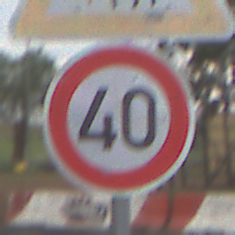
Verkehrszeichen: Geschwindigkeit40
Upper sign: ReiterRechts
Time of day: MorningAfternoon
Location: Outdoor (RoadRail)
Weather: PartlyCloudy
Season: NotSpecified
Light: Natural